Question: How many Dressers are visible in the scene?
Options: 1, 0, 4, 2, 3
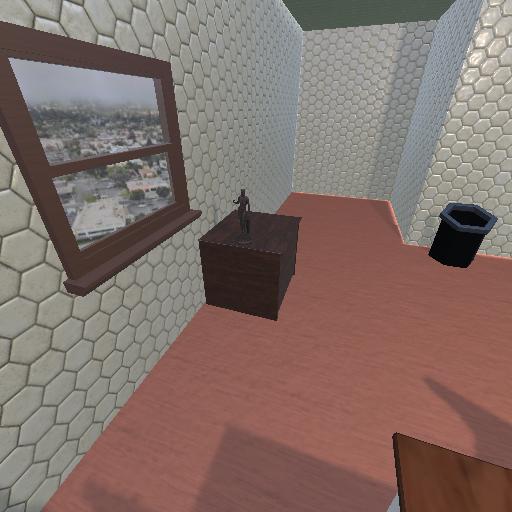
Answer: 1